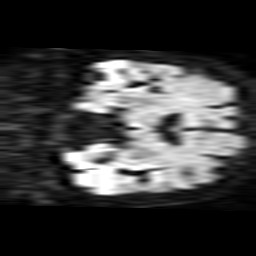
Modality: TRACE
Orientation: coronal
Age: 83
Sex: female
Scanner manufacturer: philips
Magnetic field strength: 1.5 T
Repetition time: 4.62 s
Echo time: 0.07843 s